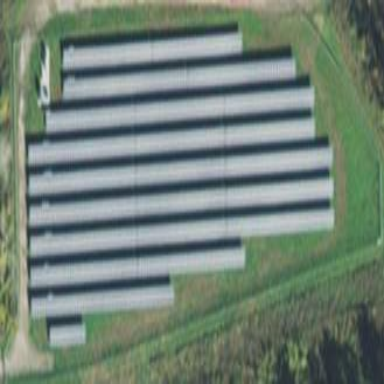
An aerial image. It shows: Solar power plant with photovoltaic technology generating electricity. The plant is enclosed by fence.